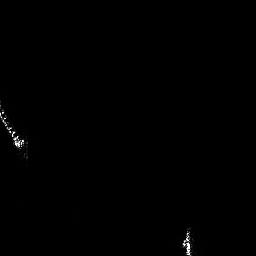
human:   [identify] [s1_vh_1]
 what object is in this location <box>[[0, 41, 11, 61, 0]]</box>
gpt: <ref>1 medium ship at the left</ref>